Interaction volume radius: 5 \u00c5
Interaction volume height: 20 \u00c5
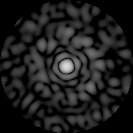
Disorder parameter: 0.8757